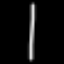
Label: line